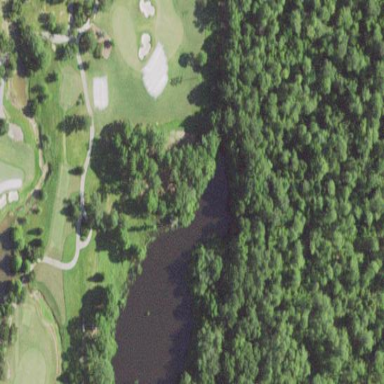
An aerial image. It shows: Water hazard on golf course. The hazard is natural water feature.